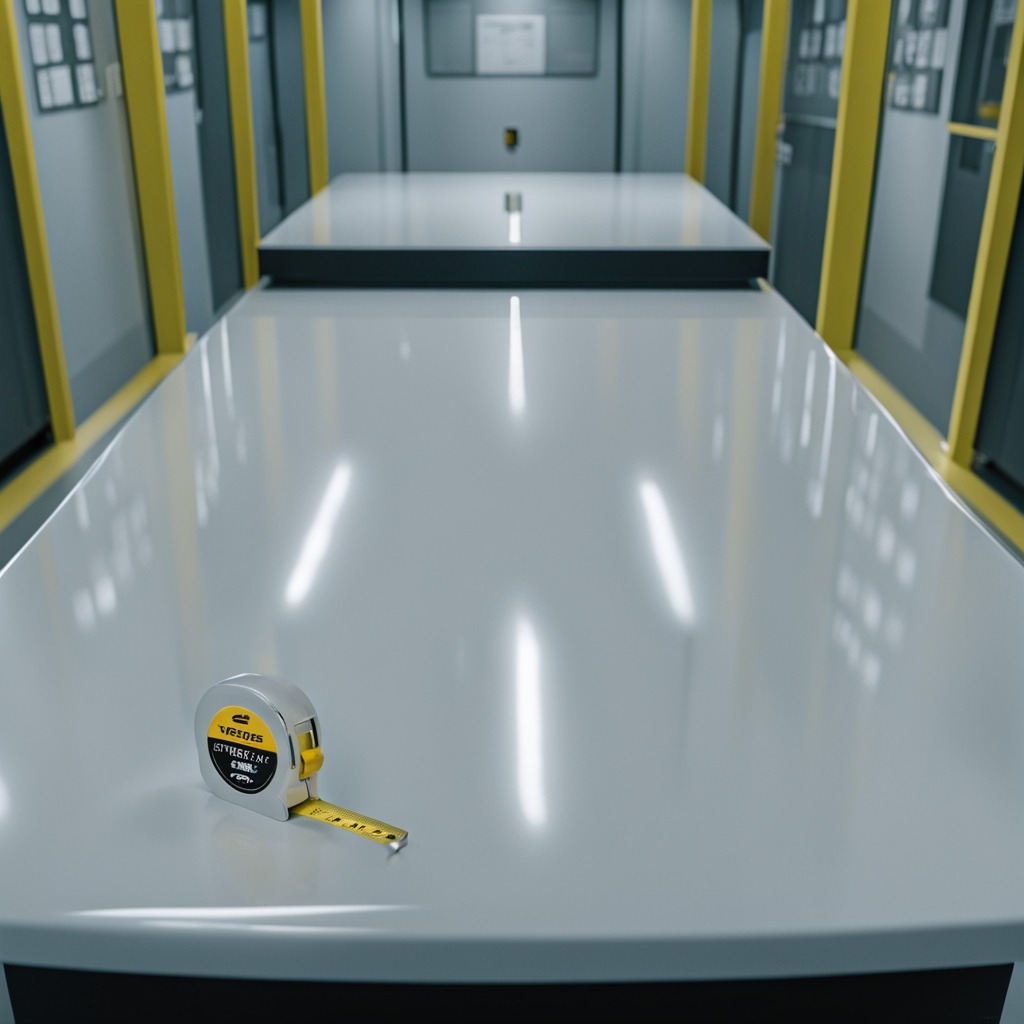
A measuring tape lies on the table in the ship maintenance bay.